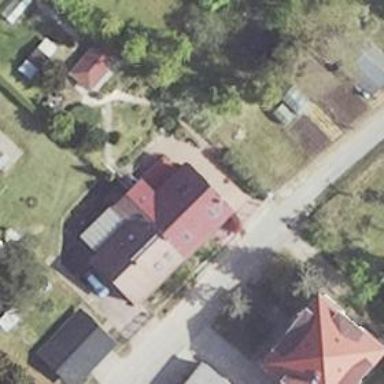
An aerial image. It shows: Residential building.